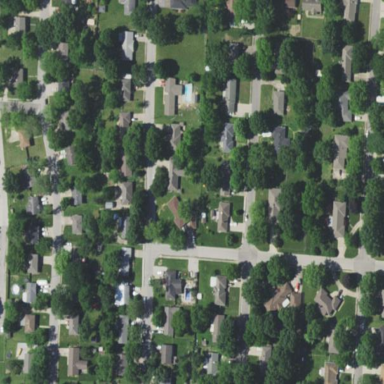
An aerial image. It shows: This residential area consists of single-family homes.